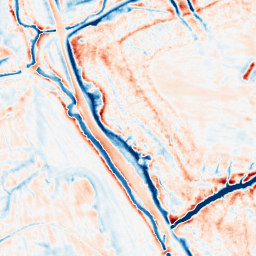
Category: multiscale
Decomposition family: dog_multiscale
Decomposition parameters: sigma_ratio: 2
n_scales: 3
base_sigma: 0.5
Upsampling method: lanczos
Upsampling parameters: scale: 2
Upsampling scale: 2